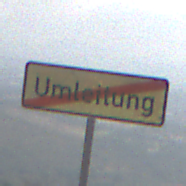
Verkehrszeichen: EndeDerUmleitungsankuendigung
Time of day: Midday
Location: Outdoor (Nature)
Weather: PartlyCloudy
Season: NotSpecified
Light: Natural